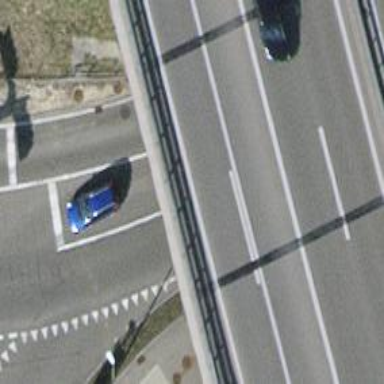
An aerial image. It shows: Secondary road with asphalt surface passing through tunnel.